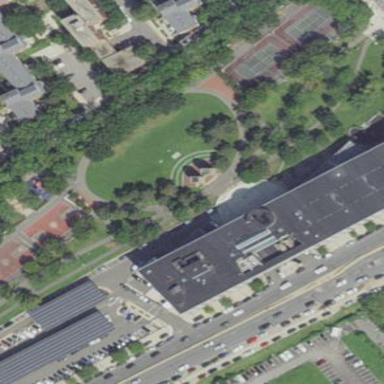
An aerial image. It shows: Park.